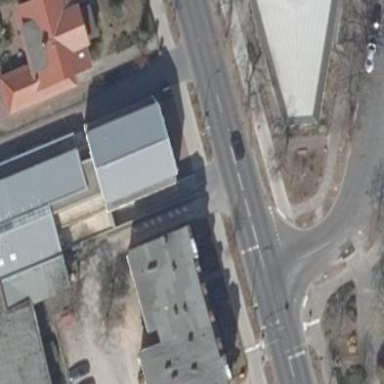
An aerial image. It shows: Building with flat grey roof.